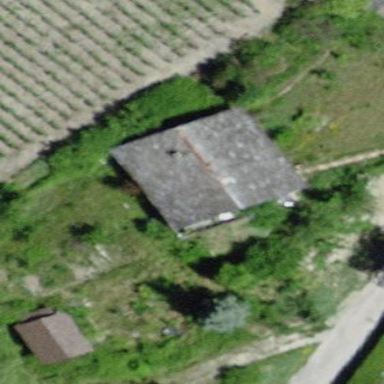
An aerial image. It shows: Simple and straightforward house.